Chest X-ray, AP view. Patient: 14 years old, sex F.
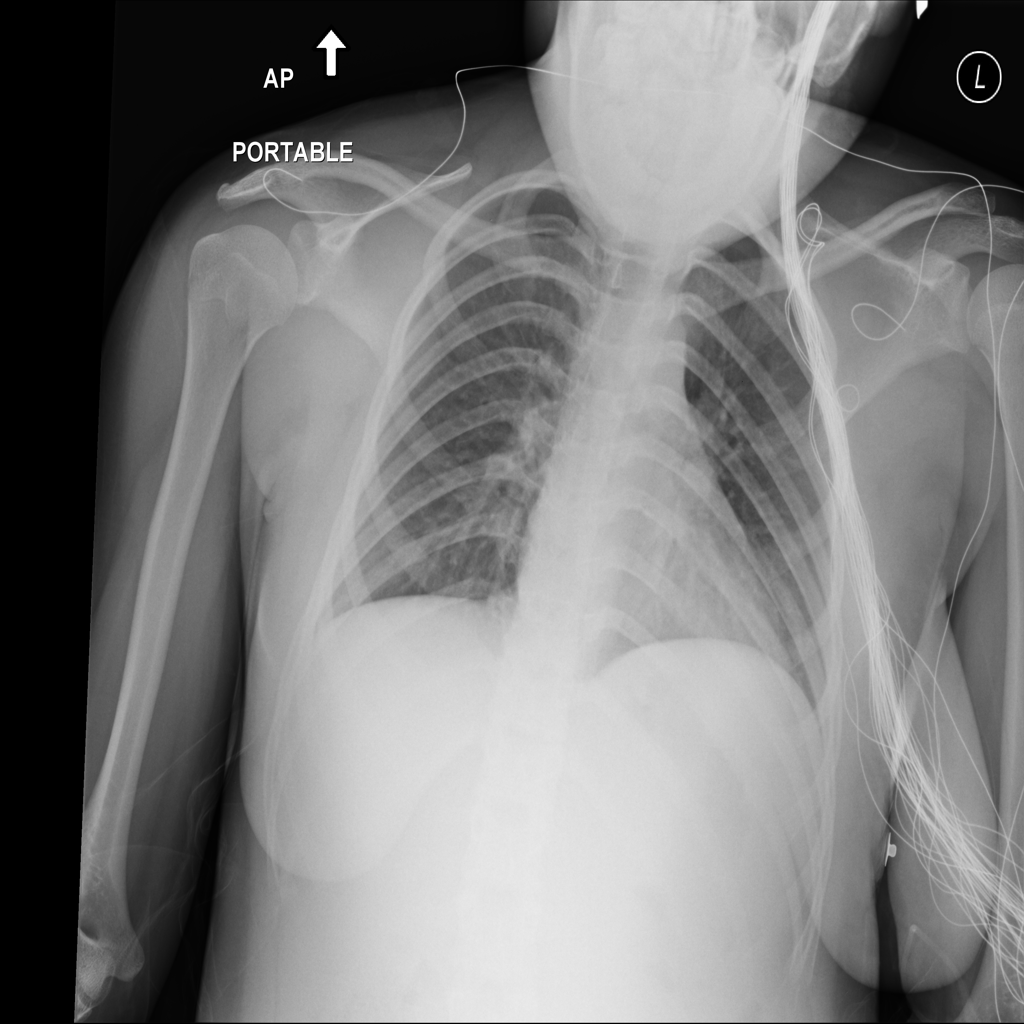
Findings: No Finding